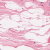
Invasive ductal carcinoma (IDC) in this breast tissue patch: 0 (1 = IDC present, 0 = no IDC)